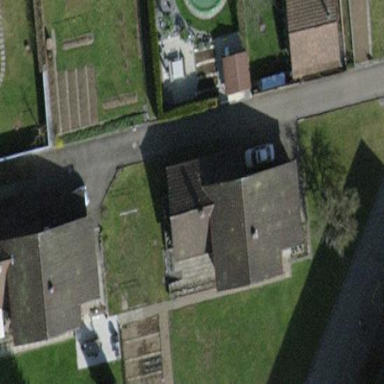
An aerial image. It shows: Detached building.